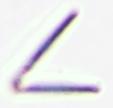
Label: Thalassionema